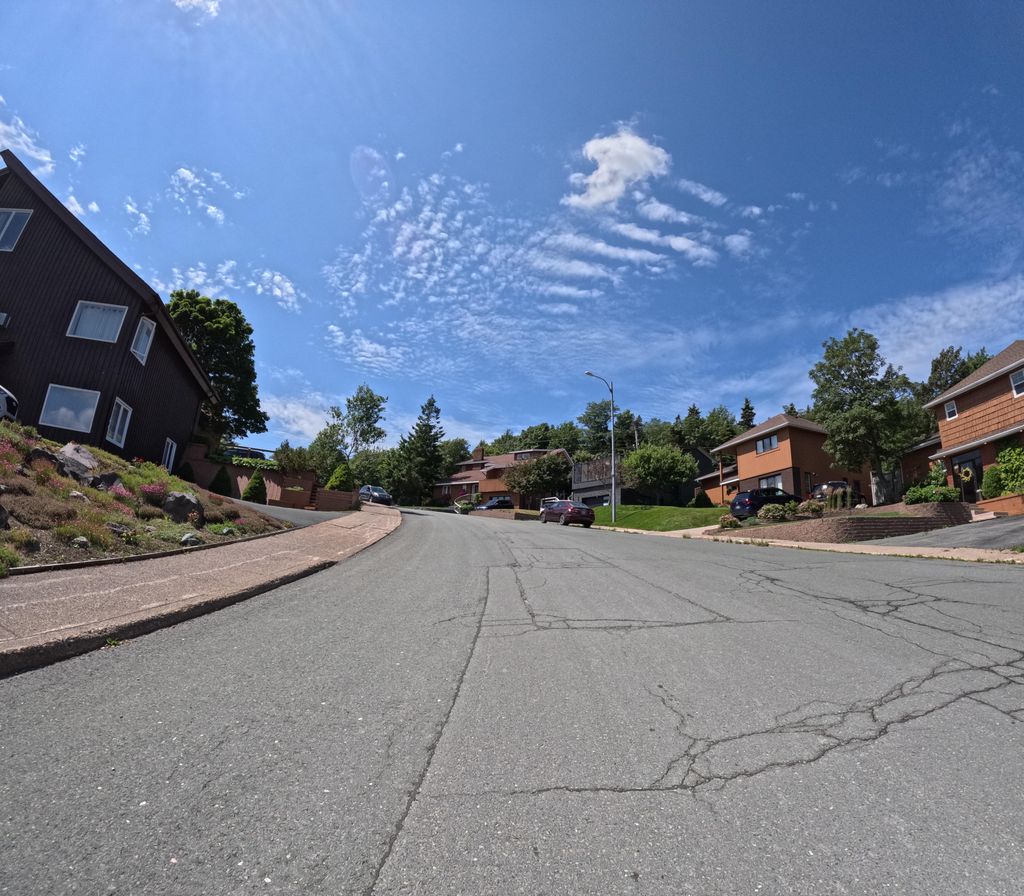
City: st_johns